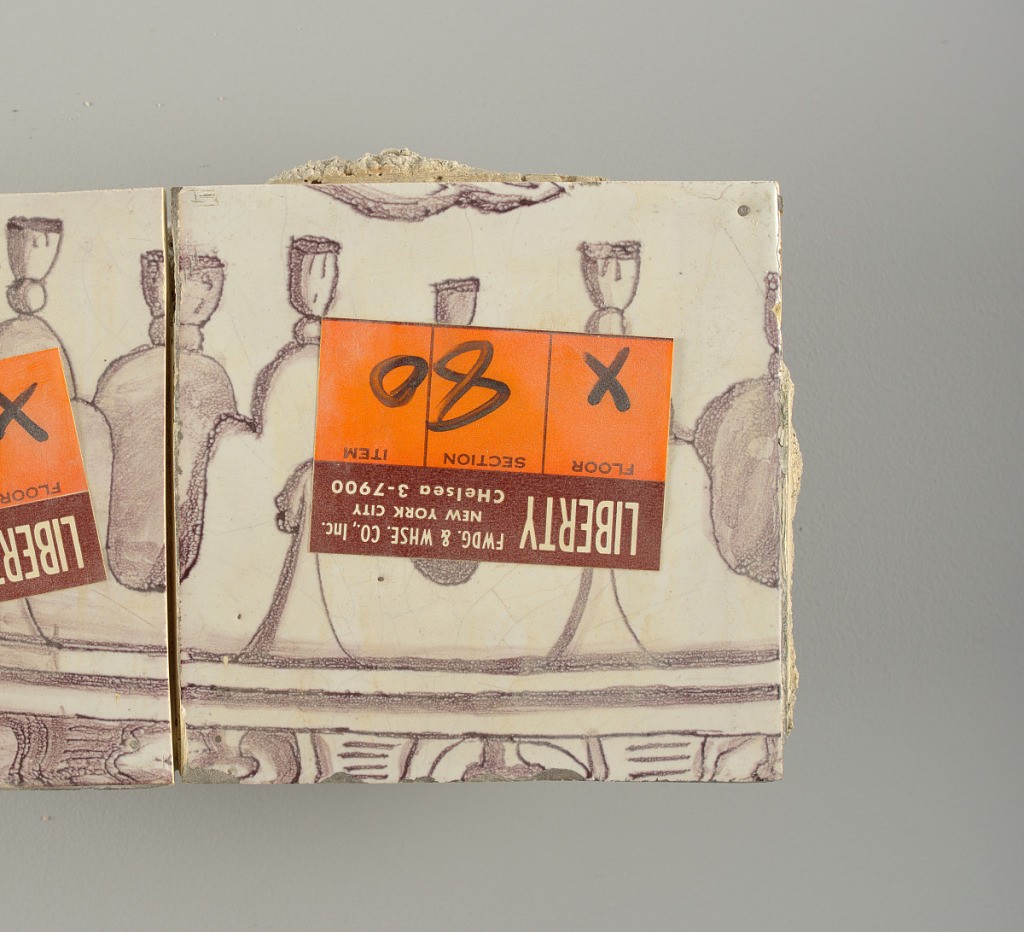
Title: Tile wall facing
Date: ca. 1725
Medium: Tin-glazed earthenware, underglaze
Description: Horizontal rectangle.  Thirty tiles wide and twenty-three tiles high with opening for fireplace eleven tiles wide and ten high.  Foliage arabesques disposed about three vertical axes from which are emphazised by urns at center and right, and at left by the figure of a standing woman carrying an infant on her arm and accompanied by two children.